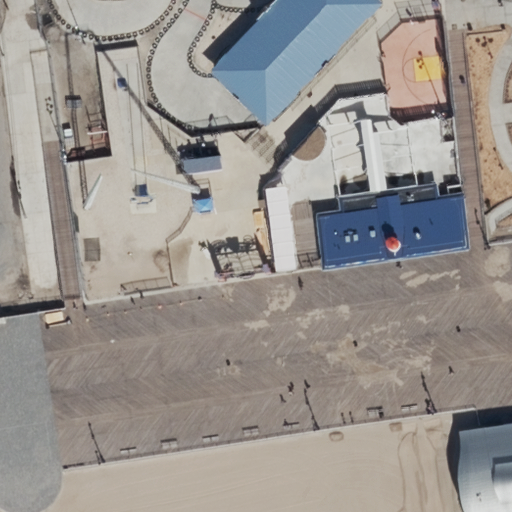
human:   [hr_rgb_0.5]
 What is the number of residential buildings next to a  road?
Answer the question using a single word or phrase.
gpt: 3

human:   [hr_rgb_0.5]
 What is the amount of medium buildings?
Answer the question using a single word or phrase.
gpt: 3

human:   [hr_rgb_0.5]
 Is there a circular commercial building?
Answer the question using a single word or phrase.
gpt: no

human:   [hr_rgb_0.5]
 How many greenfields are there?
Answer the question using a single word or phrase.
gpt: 0

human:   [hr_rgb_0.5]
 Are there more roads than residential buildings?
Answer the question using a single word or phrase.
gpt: yes

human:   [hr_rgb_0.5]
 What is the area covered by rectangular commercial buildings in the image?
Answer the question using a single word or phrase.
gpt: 0m2

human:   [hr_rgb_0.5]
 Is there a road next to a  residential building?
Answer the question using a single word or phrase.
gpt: yes

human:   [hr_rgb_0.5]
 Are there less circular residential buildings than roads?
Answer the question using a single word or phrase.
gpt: yes

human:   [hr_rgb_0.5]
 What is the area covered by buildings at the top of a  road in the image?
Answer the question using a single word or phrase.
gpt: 801m2

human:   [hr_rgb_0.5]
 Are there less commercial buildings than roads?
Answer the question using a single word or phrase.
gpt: yes

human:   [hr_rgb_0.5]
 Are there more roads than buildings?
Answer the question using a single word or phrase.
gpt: yes

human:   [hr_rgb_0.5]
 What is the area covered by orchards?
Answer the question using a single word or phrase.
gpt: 0m2

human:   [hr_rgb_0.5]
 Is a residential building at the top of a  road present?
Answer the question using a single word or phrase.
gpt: yes

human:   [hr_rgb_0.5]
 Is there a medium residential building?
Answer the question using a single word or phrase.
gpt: yes

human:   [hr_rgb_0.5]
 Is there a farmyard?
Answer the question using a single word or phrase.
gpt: no

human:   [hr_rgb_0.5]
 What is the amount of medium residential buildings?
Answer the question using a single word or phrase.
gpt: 3

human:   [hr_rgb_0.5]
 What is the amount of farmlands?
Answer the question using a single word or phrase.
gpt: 0

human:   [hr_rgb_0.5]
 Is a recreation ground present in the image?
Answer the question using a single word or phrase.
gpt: no

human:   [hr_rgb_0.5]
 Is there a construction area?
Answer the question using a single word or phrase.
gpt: no

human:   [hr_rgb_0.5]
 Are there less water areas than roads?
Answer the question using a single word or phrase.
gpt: yes

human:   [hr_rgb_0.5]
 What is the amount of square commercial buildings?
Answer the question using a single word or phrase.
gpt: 0

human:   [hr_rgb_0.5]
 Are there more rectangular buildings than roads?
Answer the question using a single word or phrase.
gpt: no

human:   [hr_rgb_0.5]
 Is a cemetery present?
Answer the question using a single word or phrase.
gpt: no

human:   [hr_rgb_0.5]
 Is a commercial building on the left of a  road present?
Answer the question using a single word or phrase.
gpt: no

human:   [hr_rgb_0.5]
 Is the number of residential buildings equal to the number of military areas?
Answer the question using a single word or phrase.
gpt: no

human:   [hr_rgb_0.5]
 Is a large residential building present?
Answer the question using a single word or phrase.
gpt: no

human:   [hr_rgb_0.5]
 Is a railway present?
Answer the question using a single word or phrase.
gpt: no

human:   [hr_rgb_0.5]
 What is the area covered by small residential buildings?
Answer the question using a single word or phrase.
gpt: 0m2

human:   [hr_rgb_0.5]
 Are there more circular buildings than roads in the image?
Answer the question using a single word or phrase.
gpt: no

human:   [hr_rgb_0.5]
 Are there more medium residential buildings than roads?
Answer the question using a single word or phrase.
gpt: no

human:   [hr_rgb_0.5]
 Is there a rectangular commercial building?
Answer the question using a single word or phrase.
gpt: no

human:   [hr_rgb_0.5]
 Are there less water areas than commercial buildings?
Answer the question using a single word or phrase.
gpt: no

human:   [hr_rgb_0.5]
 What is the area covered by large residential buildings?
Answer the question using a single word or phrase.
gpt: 0m2

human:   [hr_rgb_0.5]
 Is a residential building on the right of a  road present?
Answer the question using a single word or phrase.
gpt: yes

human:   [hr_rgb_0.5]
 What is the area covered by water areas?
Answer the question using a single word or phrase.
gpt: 0m2

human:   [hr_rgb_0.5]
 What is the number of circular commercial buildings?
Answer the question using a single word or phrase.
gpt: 0